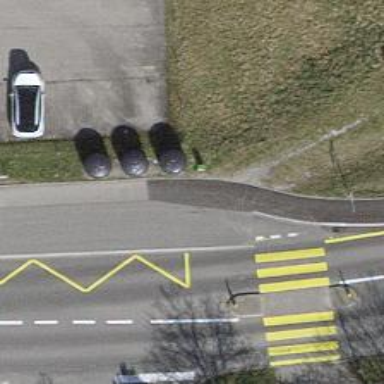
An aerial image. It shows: Sidewalk leading to platform for public transport.